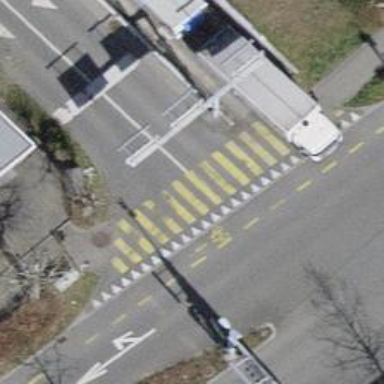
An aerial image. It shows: Crossing with yellow zebra markings controlled by traffic signals.